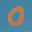
Label: 0